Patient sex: F
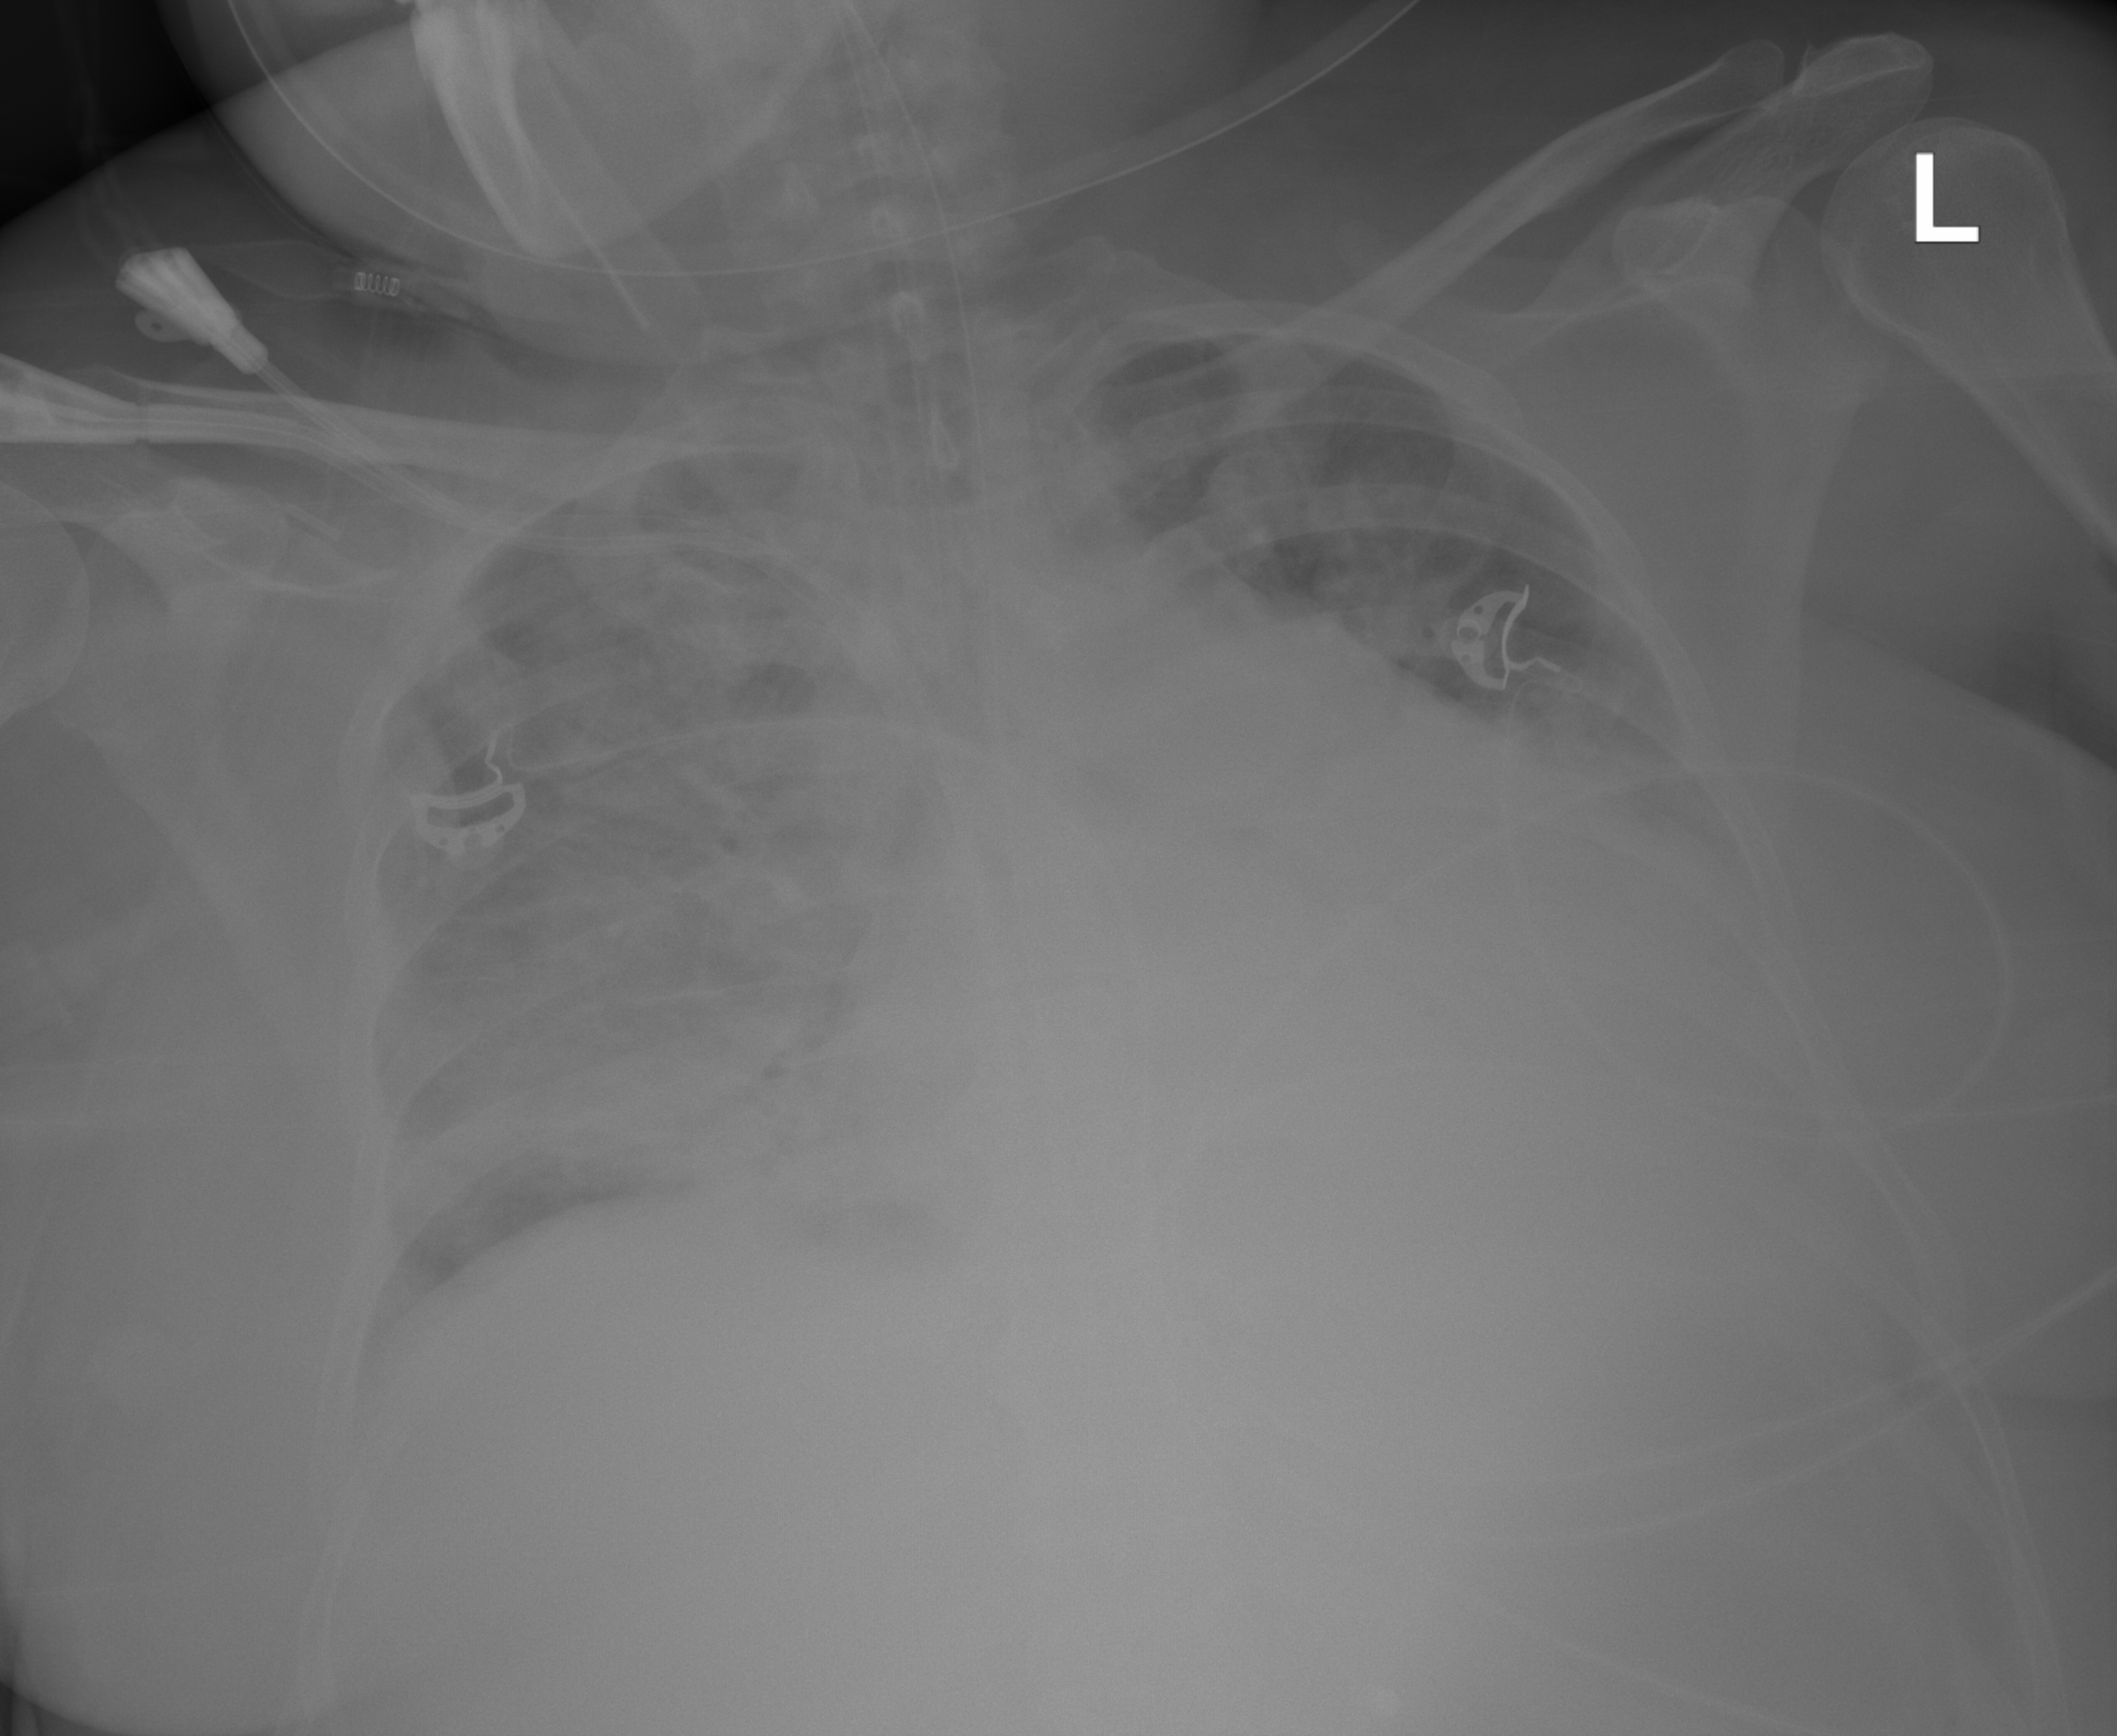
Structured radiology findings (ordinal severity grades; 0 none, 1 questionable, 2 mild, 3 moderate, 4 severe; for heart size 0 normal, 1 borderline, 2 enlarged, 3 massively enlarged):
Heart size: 2
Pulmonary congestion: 3
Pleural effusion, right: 0
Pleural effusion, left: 2
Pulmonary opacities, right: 3
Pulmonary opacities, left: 2
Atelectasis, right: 3
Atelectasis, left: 2